Question: When I make a link I do like this '<li><a href="https://www.somePage.net" target="_blank">This is my page</a></li>' But when I hover over the link in Chrome it give away the link I redirect to. Like this
How do I change the text to eg. "My page"
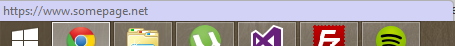
Answer: Its pretty sure for security reasons this isn't possible in any browser. Otherwise links to phishing sites will become much, much harder to detect, because attackers can then just place a genuine URL in the status bar while the dangerous link actually leads elsewhere
You can refer to <URL> for more details
But if you still wanna try this, then go for
scenario as :
'''
<a href="#this is a really UGLY link @1##$$%!!&"
onmouseover="showNiceLink(this,event)"
onclick="showNiceLink(this,event)"
onmouseout="showNiceLink(this,event)">someplace</a>
'''
And JS
'''
function showNiceLink(el,e){
e = e || event;
el.originalHref = el.originalHref || el.href;
console.log(e.type);
if (/click|out/i.test(e.type)){
return el.href = el.originalHref;
} else {
el.href = "http://Linking...";
}
}
'''
Refer to <URL>